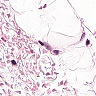
Metastatic tissue present: no